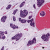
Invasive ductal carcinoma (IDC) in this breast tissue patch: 1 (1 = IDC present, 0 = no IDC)